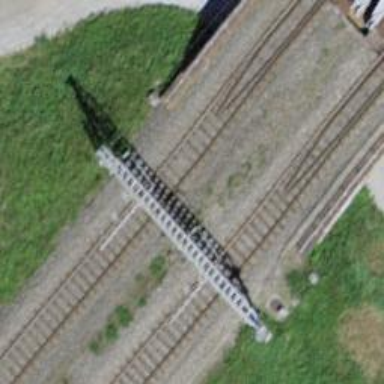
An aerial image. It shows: Single railway track with electrification through contact line.